Aerial crown-view tile of a tropical tree (Barro Colorado Island, Panama), acquired 20240716:
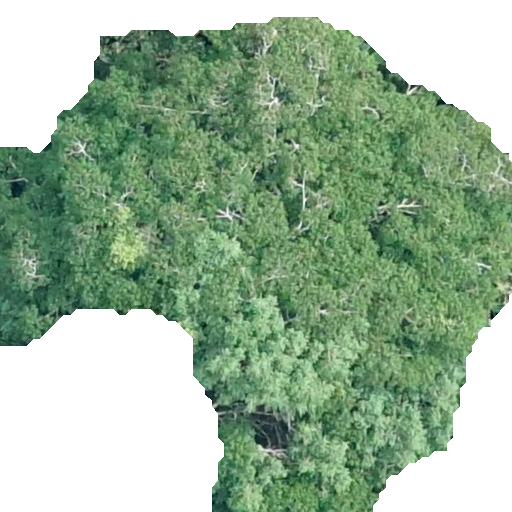
Species: Hura crepitans
GBIF accepted scientific name: Hura crepitans
Crown area: 298.132 m²